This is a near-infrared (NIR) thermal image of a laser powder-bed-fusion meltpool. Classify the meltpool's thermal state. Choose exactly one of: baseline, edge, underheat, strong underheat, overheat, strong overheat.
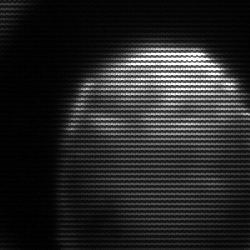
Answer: edge